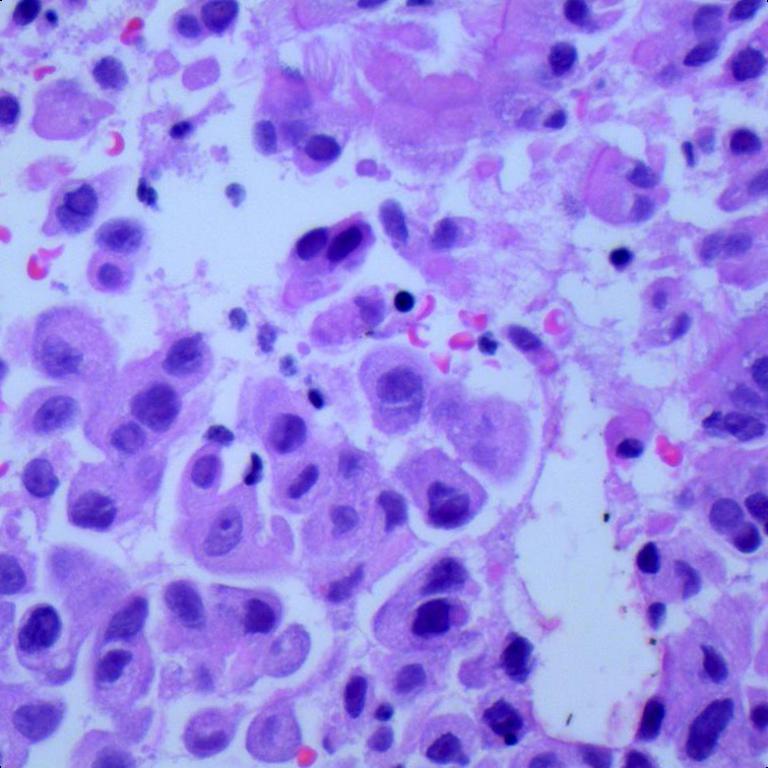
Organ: lung
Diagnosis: adenocarcinomas